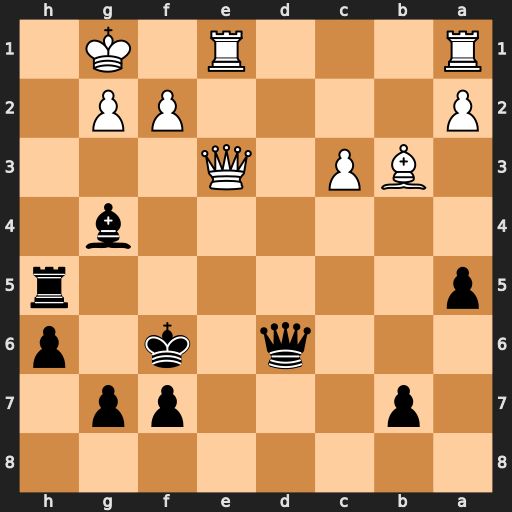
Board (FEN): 8/1p3pp1/3q1k1p/p6r/6b1/1BP1Q3/P4PP1/R3R1K1
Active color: b
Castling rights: -
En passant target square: -
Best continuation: Qh2+ Kf1 Qh1#